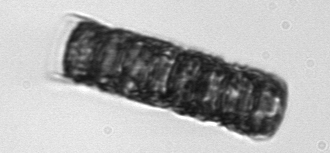
Label: Paralia_sulcata